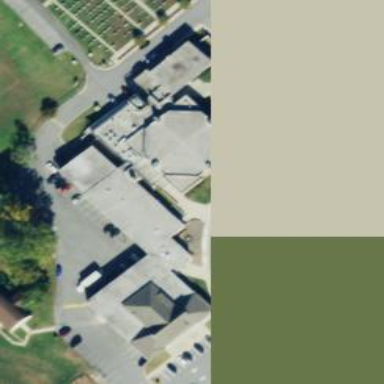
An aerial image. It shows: School.